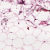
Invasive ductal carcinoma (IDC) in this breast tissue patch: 0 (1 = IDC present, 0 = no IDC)